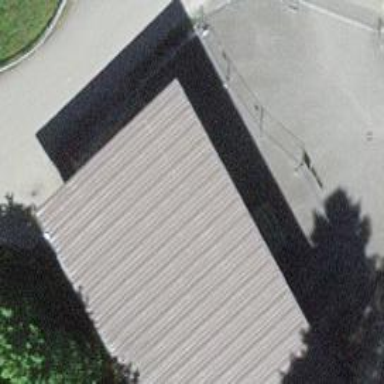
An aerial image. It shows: View of roof of building.